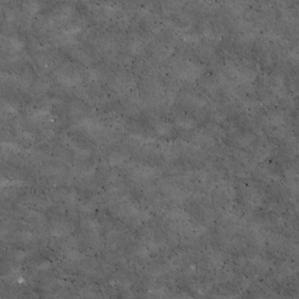
Label: non_frost